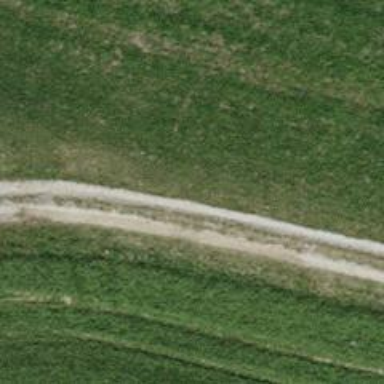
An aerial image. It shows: Gravel track with grade 2 tracktype.